Aerial crown-view tile of a tropical tree (Barro Colorado Island, Panama), acquired 20250818:
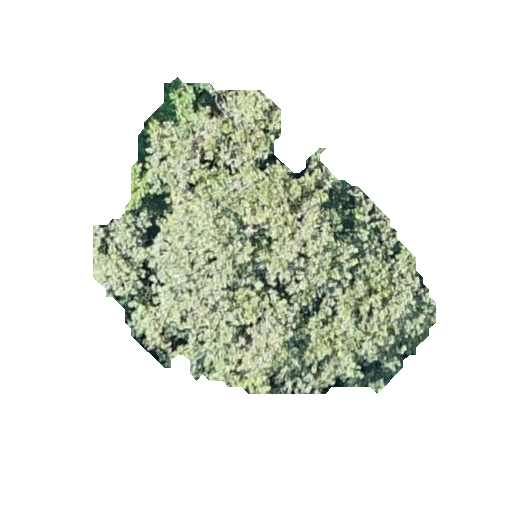
Species: Apeiba membranacea
GBIF accepted scientific name: Apeiba membranacea
Crown area: 100.961 m²